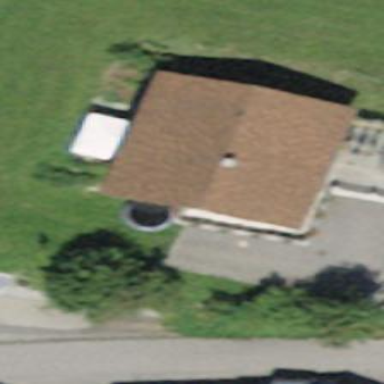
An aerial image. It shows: Residential building with gabled roof.